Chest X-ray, AP view. Patient: 50 years old, sex M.
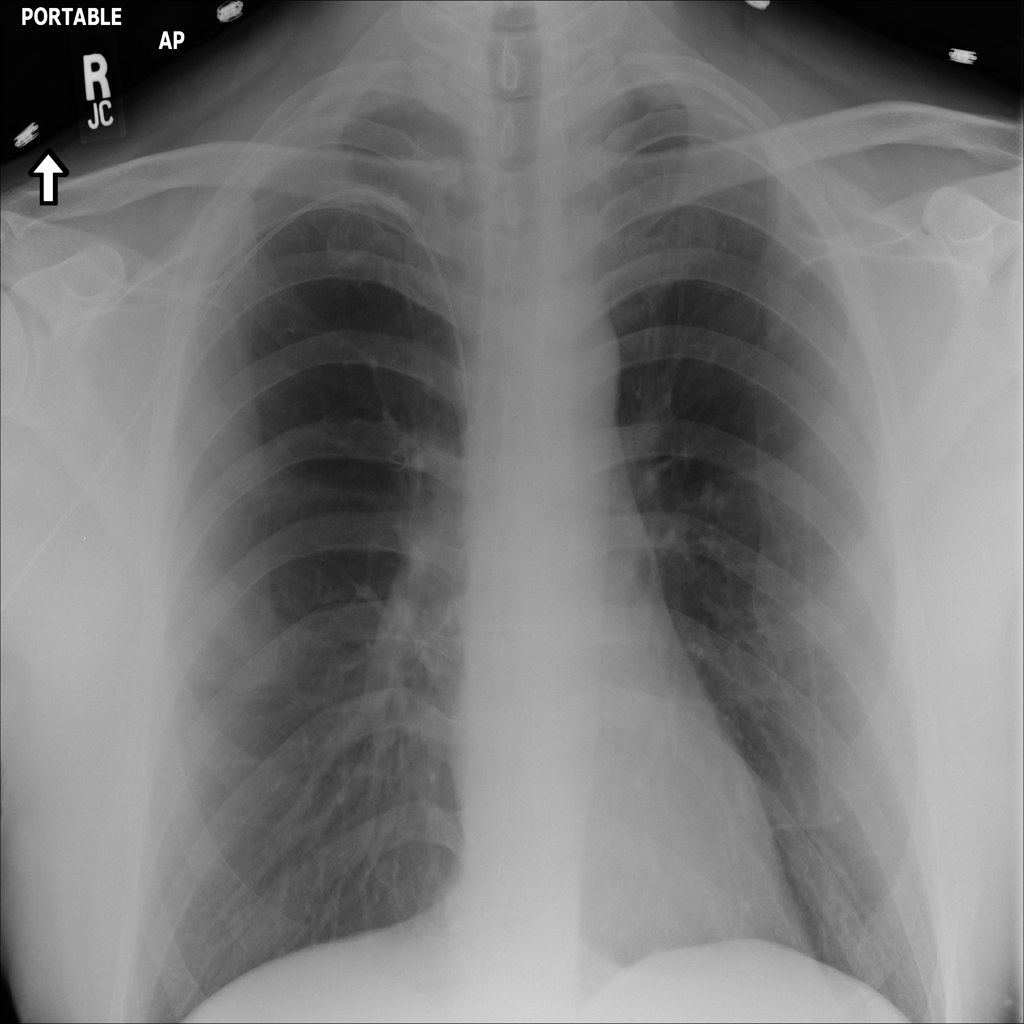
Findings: No Finding